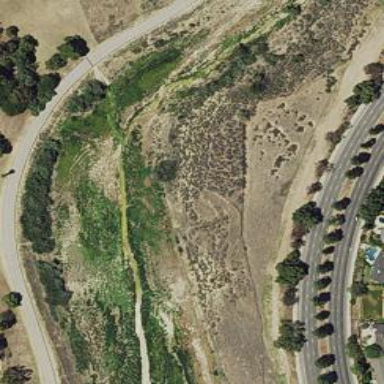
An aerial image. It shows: Detention basin filled with water.